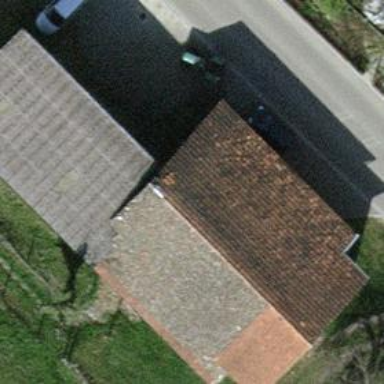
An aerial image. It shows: Gabled roof on farm auxiliary building.